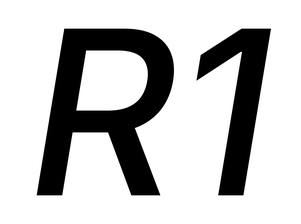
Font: Inter-Italic_Medium_Italic